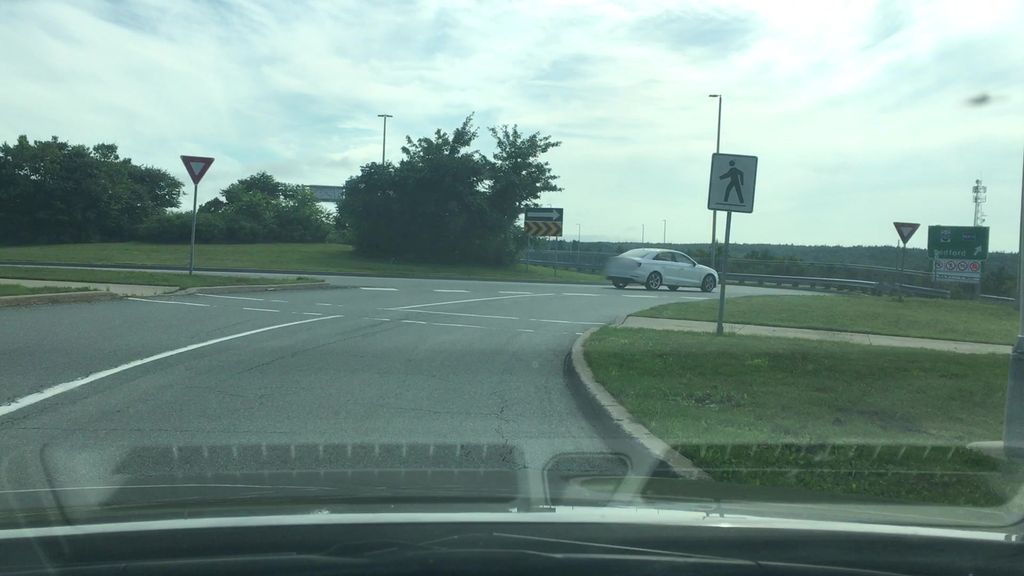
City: halifax